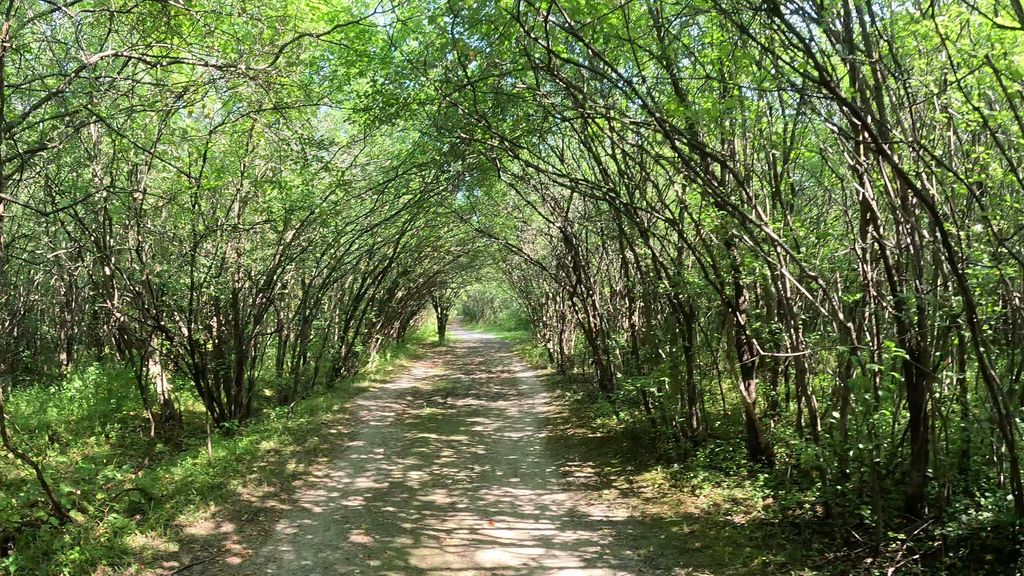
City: ottawa-gatineau